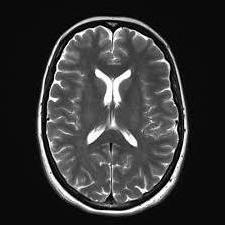
Label: notumor